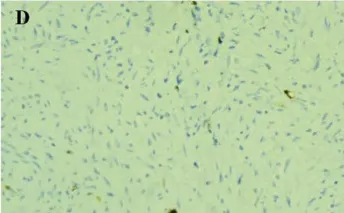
Pathological examination of the biopsy of lesion tissues of the L2 vertebral body. (D) The highest ki-67 positive index was 6% (IHC x 400).
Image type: pathology (immunostaining)